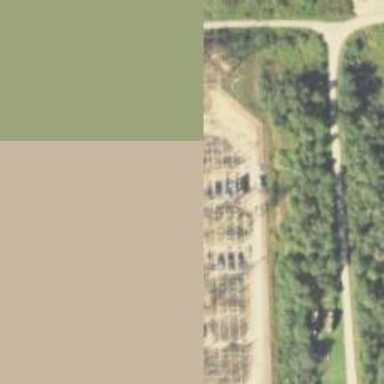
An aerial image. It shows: Switch used for power control.